Question: You Have edited script according to v2 i am getting this error on using that script pic attached on line 154
'''
GEvent.addListener(window.polyline, 'click', function() {
window.polyline.setOptions(options: { strokeColor: 'blue' });
'''
How can we change color of icon and polyline by click on running application? My code is as follows. It has no error. How can I do this?
'''
using System;
using System.Collections;
using System.Configuration;
using System.Data;
using System.Linq;
using System.Web;
using System.Web.Security;
using System.Web.UI;
using System.Web.UI.HtmlControls;
using System.Web.UI.WebControls;
using System.Web.UI.WebControls.WebParts;
using System.Xml.Linq;
namespace GoogleMap
{
// A sample project by Ghaffar khan
public partial class Map : System.Web.UI.Page
{
protected void Page_Load(object sender, EventArgs e)
{
DataSet1TableAdapters.LocationsTableAdapter da = new GoogleMap.DataSet1TableAdapters.LocationsTableAdapter();
DataSet1.LocationsDataTable table = new DataSet1.LocationsDataTable();
da.Fill(table);
BuildScript(table);
//GooglePolyline PL1 = new GooglePolyline();
}
private void BuildScript(DataTable tbl)
{
String Locations = "";
foreach (DataRow r in tbl.Rows)
{
// bypass empty rows
if (r["Latitude"].ToString().Trim().Length == 0)
continue;
string Latitude = r["Latitude"].ToString();
string Longitude = r["Longitude"].ToString();
// create a line of JavaScript for marker on map for this record
Locations += Environment.NewLine + " map.addOverlay(new GMarker(new GLatLng(" + Latitude + "," + Longitude + ")));";
}
// construct the final script
js.Text = @"<script type='text/javascript'>
function initialize() {
if (GBrowserIsCompatible()) {
var map = new GMap2(document.getElementById('map_canvas'));
map.setCenter(new GLatLng(45.05,7.6667), 2);
map.openInfoWindowHtml ( new GLatLng(45.05,7.6667), 'Serif<br>Pakistan');
" + Locations + @"
map.setUIToDefault();
// Create an array with points
var points = [
new GLatLng(24.85229, 67.01703),
new GLatLng(24.914463, 67.<PHONE>),
new GLatLng(24.86588, 67.06089),
new GLatLng(24.<PHONE>, 67.06638),
new GLatLng(24.840023, 67.24285),
new GLatLng(24.85229, 67.01703)
];
// Create a new polyline
var polyline = new GPolyline(points, '#ff0000', 5, 0.7);
// Add the polyline to the map using map.addOverlay()
map.addOverlay(polyline);
var marker = new GMarker(new GLatLng(45.05,7.6667))
//
}
}
</script> ";
}
}
}
'''
//////The Script According to GergL is,///////
'''
js.Text = @"<script type='text/javascript'>
function initialize() {
if (GBrowserIsCompatible()) {
window.polyline = new GPolyline(points, '#ff0000', 5, 0.7);
var map = new GMap2(document.getElementById('map_canvas'));
map.setCenter(new GLatLng(45.05,7.6667), 2);
map.openInfoWindowHtml ( new GLatLng(45.05,7.6667), 'Serif<br>Pakistan');
" + Locations + @"
map.setUIToDefault();
google.maps.event.addListener(window.polyline, 'click', function() {
window.polyline.setOptions(options: { strokeColor: 'blue' });
});
// Create an array with points
var points = [
new GLatLng(24.85229, 67.01703),
new GLatLng(24.914463, 67.<PHONE>),
new GLatLng(24.86588, 67.06089),
new GLatLng(24.<PHONE>, 67.06638),
new GLatLng(24.840023, 67.24285),
new GLatLng(24.85229, 67.01703)
];
// Create a new polyline
var polyline = new GPolyline(points, '#ff0000', 5, 0.7);
// Add the polyline to the map using map.addOverlay()
map.addOverlay(polyline);
}
}
google.maps.event.addListener(window.polyline, 'click', function() {
window.polyline.setOptions(options: { strokeColor: 'blue' });
});
</script> ";
'''
But i am getting error .. .Object Expected in line 47 in script where i use click method in that line hopes for your help !
You Have edited script according to v2 i am getting this error on using that script pic attached
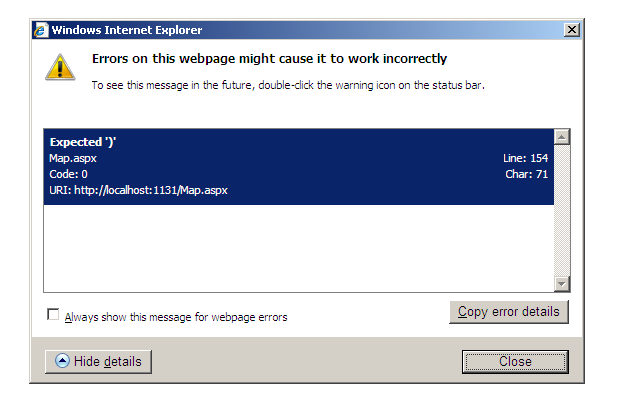
Answer: You need to assign your 'polyline' variable in the 'initialize()' function to a globally accessible variable, and then use the <URL>.
e.g. if you changed the line in 'initialise()' from this:
'''
var polyline = new GPolyline(points, '#ff0000', 5, 0.7);
'''
to this:
'''
window.polyline = new GPolyline(points, '#ff0000', 5, 0.7);
'''
And then wanted to have it change to blue when clicked, you would add code like:
'''
GEvent.addListener(window.polyline, 'click', function() {
window.polyline.setOptions(options: { strokeColor: 'blue' });
});
'''
I haven't tested this, btw. But it should help you get on the right track.
EDIT: Here is what I think your script should be:
EDIT 2: Updated to work with API v2, though be aware Google strongly encourages you to migrate to the new V3 on both the <URL>.
'''
js.Text = @"<script type='text/javascript'>
function initialize() {
if (GBrowserIsCompatible()) {
var map = new GMap2(document.getElementById('map_canvas'));
map.setCenter(new GLatLng(45.05,7.6667), 2);
map.openInfoWindowHtml ( new GLatLng(45.05,7.6667), 'Serif<br>Pakistan');
" + Locations + @"
map.setUIToDefault();
// Create an array with points
var points = [
new GLatLng(24.85229, 67.01703),
new GLatLng(24.914463, 67.<PHONE>),
new GLatLng(24.86588, 67.06089),
new GLatLng(24.<PHONE>, 67.06638),
new GLatLng(24.840023, 67.24285),
new GLatLng(24.85229, 67.01703)
];
// Create a new polyline
window.polyline = new GPolyline(points, '#ff0000', 5, 0.7);
GEvent.addListener(window.polyline, 'click', function() {
window.polyline.setOptions(options: { strokeColor: 'blue' });
});
// Add the polyline to the map using map.addOverlay()
map.addOverlay(window.polyline);
}
}
</script> ";
'''